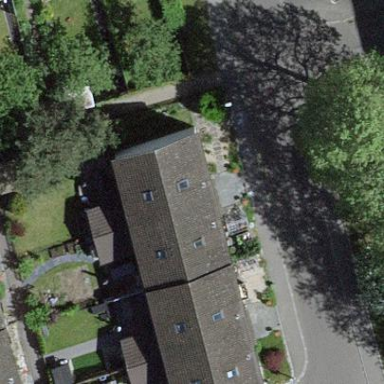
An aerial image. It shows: Terrace building.